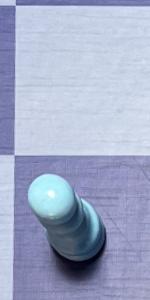
Label: Pawn_White